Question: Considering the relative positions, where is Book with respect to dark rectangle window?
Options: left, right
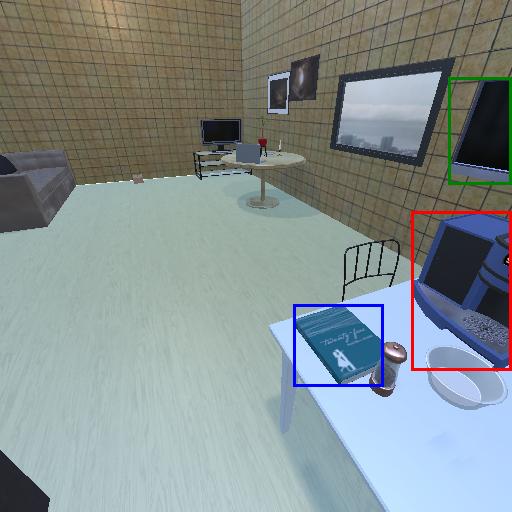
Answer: left